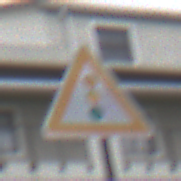
Verkehrszeichen: Lichtzeichenanlage
Umgebung: Outdoor, Urban
Tageszeit: Midday
Wetter: Overcast
Licht: Natural
Jahreszeit: NotSpecified
Kontrast: LowContrast